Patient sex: M
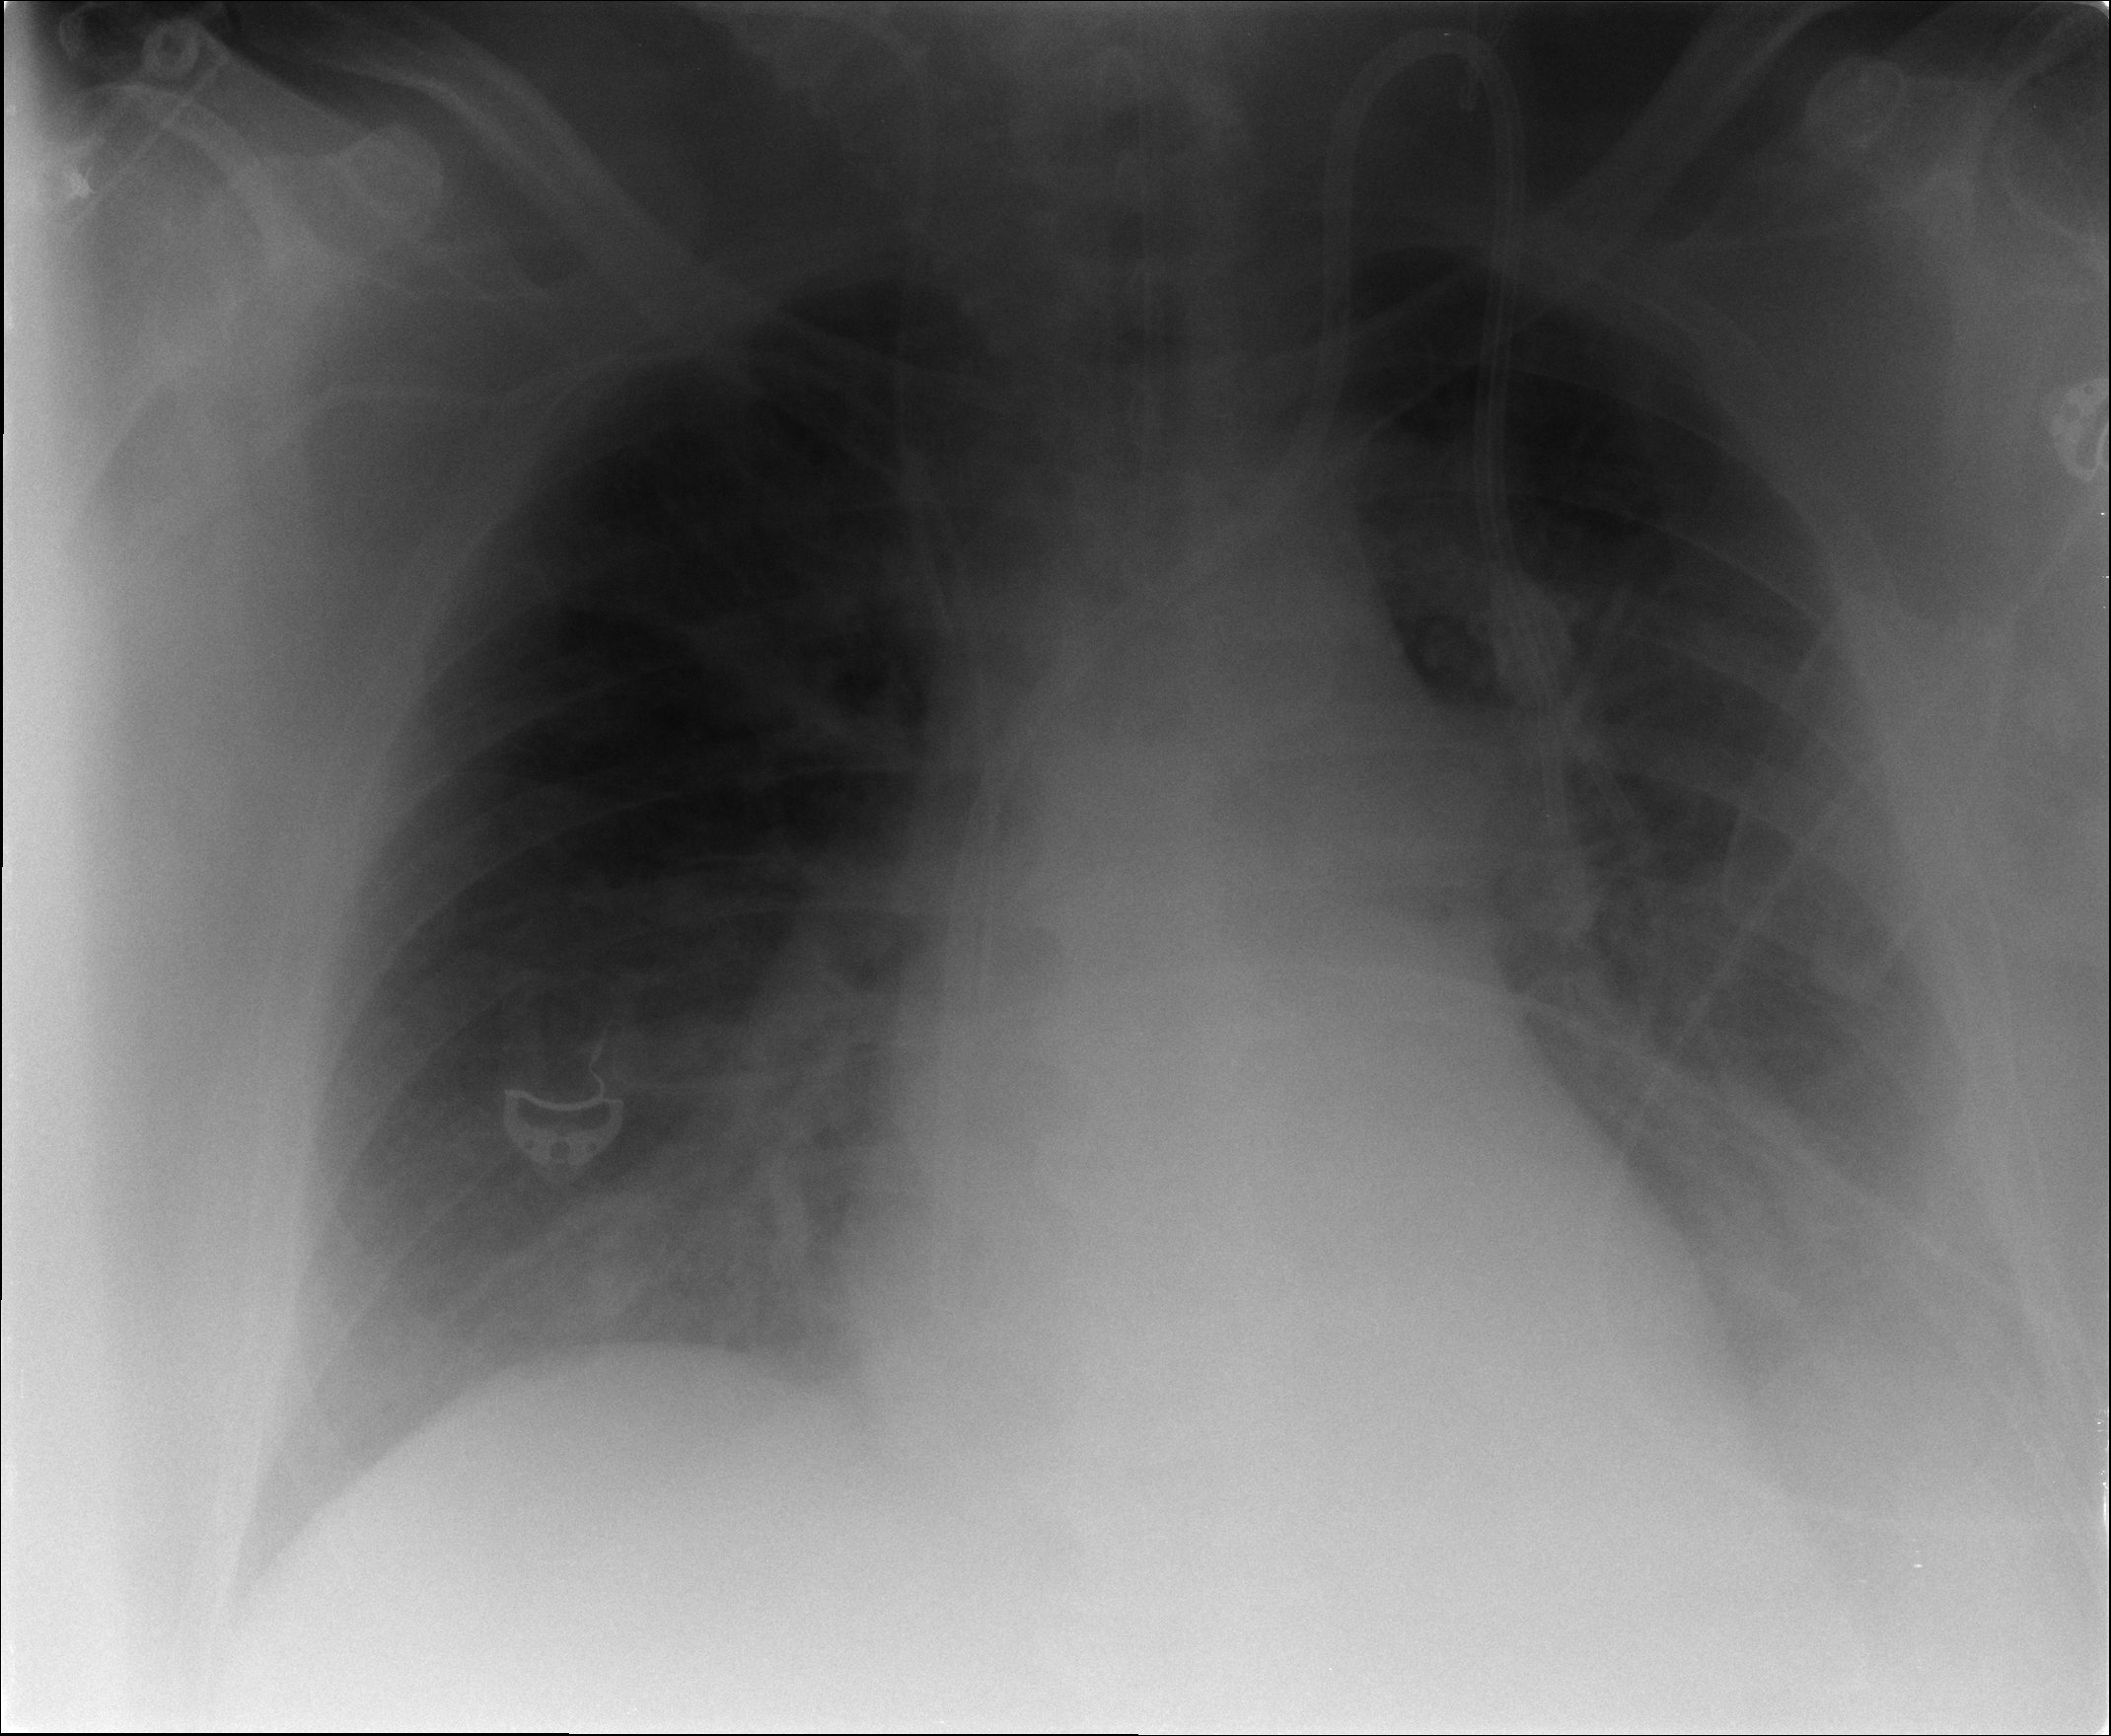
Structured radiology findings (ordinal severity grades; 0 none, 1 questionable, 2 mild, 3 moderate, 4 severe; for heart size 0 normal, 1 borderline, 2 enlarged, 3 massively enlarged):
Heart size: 0
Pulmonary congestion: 2
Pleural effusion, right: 0
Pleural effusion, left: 0
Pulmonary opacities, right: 0
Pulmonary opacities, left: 0
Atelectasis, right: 1
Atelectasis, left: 1